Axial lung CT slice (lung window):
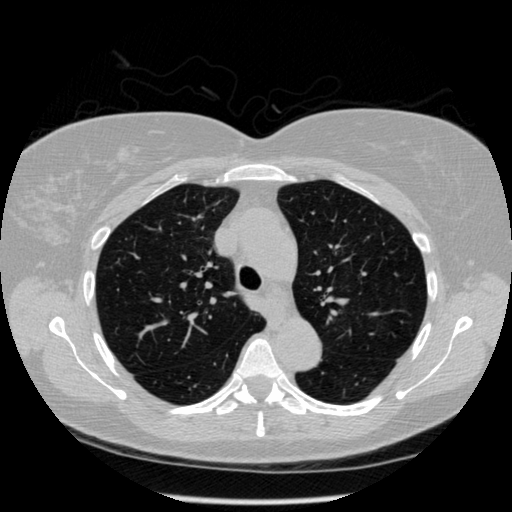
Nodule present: no